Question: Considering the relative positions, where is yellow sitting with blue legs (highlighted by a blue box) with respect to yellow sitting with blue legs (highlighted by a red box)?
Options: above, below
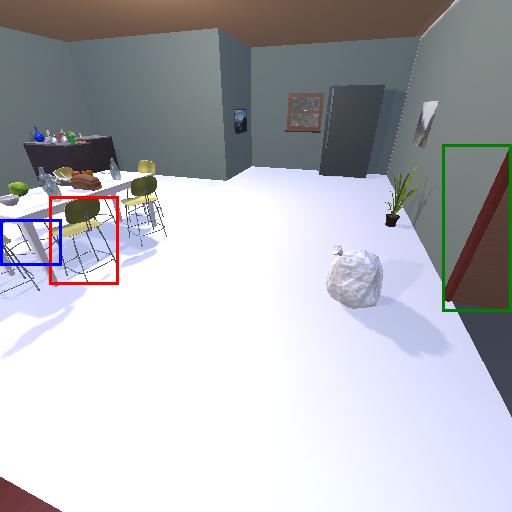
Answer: above